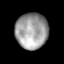
Tissue: skin
Cell type: Endothelial cells
Senescence score: 0.9111
Nuclear area (px): 1132
Mean DAPI intensity: 158.004